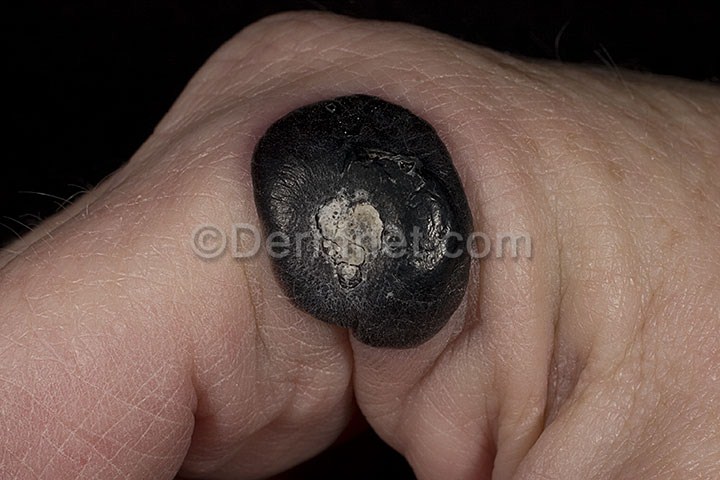
Disease: Warts Molluscum and other Viral Infections